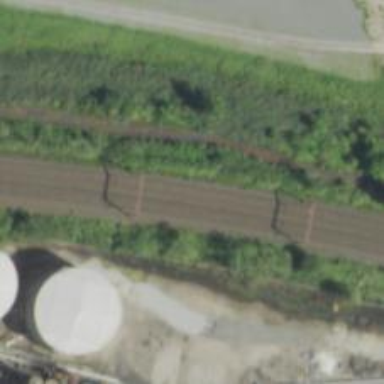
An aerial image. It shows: Railway with electrified contact lines.